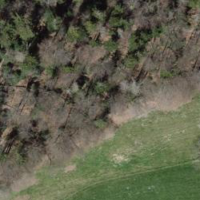
EUNIS habitat code: 44
Species observed at this site:
Teucrium scorodonia